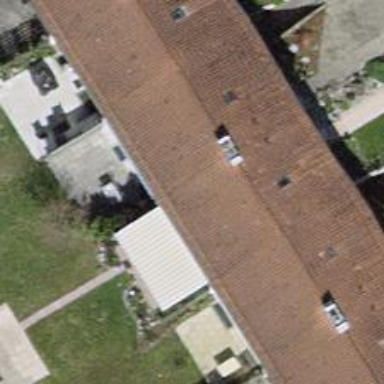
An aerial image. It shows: Building with tiled roof.